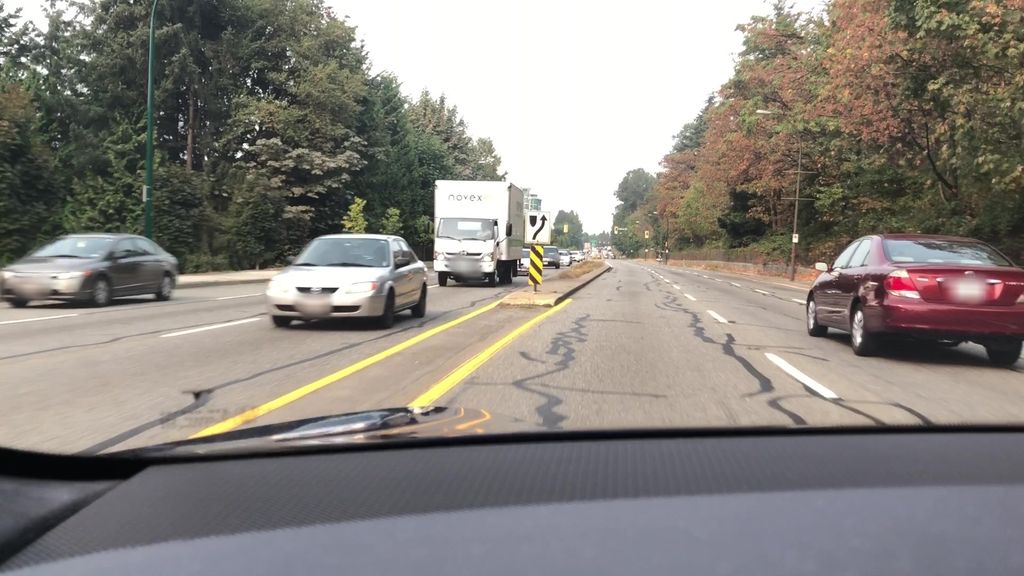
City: vancouver